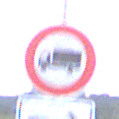
Verkehrszeichen: VerbotFuerKraftfahrzeugeUeberDreiKommaFuenfTonnen
Zusatzzeichen unten: RichtungsangabeDurchPfeile4
Umgebung: Outdoor, Nature
Tageszeit: SunriseSunset
Wetter: PartlyCloudy
Licht: Natural
Jahreszeit: NotSpecified
Kontrast: LowContrast